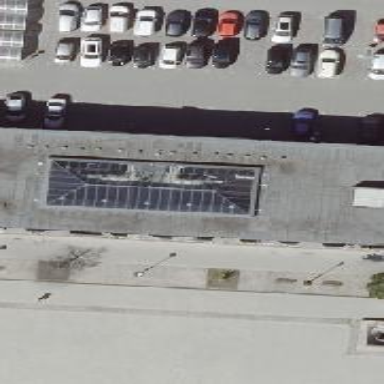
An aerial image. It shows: Building with flat roof.